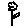
Label: flower